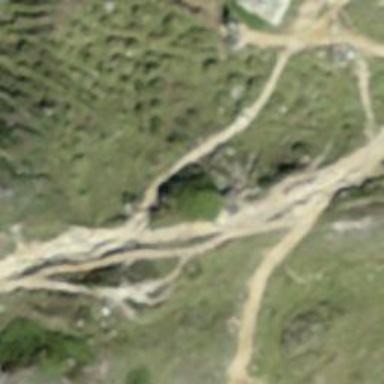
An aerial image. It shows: Rocky path.